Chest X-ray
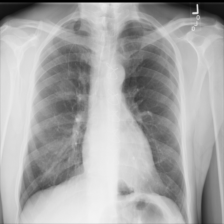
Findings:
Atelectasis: negative
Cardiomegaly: negative
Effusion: negative
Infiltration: negative
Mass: negative
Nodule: negative
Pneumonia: negative
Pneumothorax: negative
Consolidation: negative
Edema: negative
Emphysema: negative
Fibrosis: negative
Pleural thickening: negative
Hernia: negative